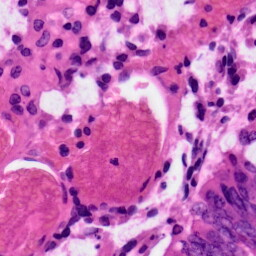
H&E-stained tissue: Colon